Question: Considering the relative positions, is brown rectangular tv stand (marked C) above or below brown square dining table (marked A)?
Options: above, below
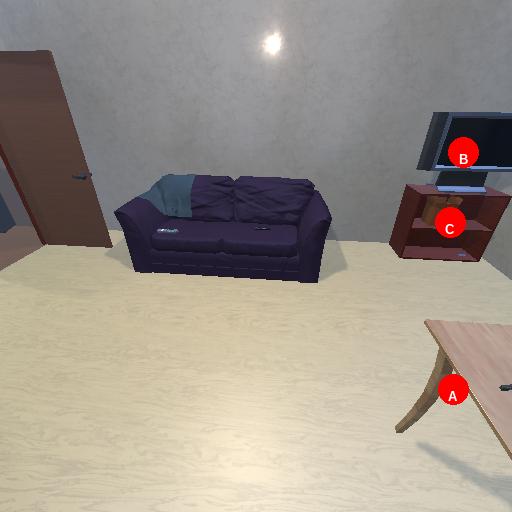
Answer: above